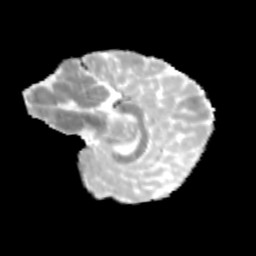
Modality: MD
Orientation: sagittal
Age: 10
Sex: female
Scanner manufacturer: siemens
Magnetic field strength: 3 T
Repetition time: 3.8 s
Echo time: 0.07 s